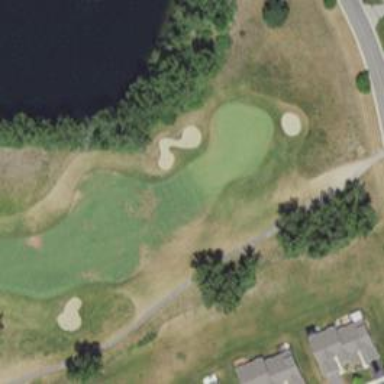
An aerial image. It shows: View of golf hole.